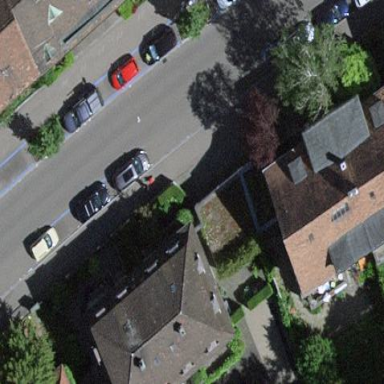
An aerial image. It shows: Semi-detached house.